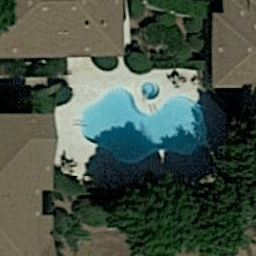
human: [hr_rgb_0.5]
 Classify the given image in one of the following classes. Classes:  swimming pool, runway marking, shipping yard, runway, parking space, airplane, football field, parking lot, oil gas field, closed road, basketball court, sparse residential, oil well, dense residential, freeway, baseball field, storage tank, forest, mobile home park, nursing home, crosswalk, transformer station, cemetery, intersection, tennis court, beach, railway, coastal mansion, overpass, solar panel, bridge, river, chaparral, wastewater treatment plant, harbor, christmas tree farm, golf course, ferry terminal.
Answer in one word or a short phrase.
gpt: swimming pool